Question: i have a QGraphicsTextitem with text interaction where user can edit the current text and add the new text . but my new requirement is to increase the selection outline width and can be controlled by a QSlider. is it possible to increase the dotted selection width of the QGraphicsTextItem.
i wanted to increase the pen thickness or size of the selection box coming around the text ..
in the image a dotted lines bound the text . is it possible to increase the dotted line pen size or thickness.
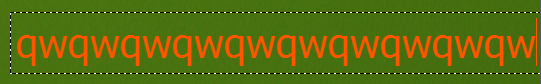
Answer: This question is ancient, but I'll do my civic duty to try an answer:
There are a few things you must do.
1. Subclass your QGraphicsTextItem
2. Override the paint method, and inside it remove the default selection style, and draw your own
---
'''
void TextItem::paint(QPainter* painter, const QStyleOptionGraphicsItem* option, QWidget* widget)
{
QStyleOptionGraphicsItem opt(*option);
// Remove the selection style state, to prevent the dotted line from being drawn.
opt.state = QStyle::State_None;
// Draw your fill on the item rectangle (or as big as you require) before drawing the text
// This is where you can use your calculated values (as member variables) from what you did with the slider
painter->setPen(Qt::NoPen);
painter->setBrush(Qt::green);
painter->drawRect(whateverRectangle());
// Call the parent to do the actual text drawing
QGraphicsTextItem::paint(painter, &opt, widget);
// You can use these to decide when you draw
bool textEditingMode = (textInteractionFlags() & Qt::TextEditorInteraction);
bool isSelected = (option->state & QStyle::State_Selected);
// Draw your rectangle - can be different in selected mode or editing mode if you wish
if (option->state & (QStyle::State_Selected))
{
// You can change pen thickness for the selection outline if you like
painter->setPen(QPen(option->palette.windowText(), 0, Qt::DotLine));
painter->setBrush(Qt::magenta);
painter->drawRect(whateverRectangle());
}
}
'''
---
1. You may have to override the boundingRect, opaqueArea and shape functions to account for your increased size.